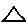
Label: triangle